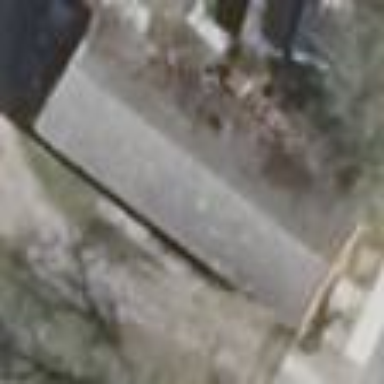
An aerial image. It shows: Stable building with gabled roof oriented along its length. The roof is grey in color.